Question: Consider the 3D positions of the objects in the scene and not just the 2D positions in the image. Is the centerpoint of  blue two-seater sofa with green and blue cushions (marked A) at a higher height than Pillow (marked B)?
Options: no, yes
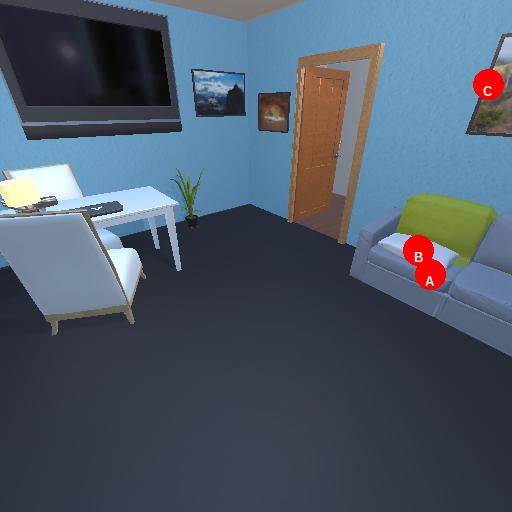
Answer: no